Interaction volume radius: 5 \u00c5
Interaction volume height: 15 \u00c5
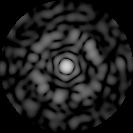
Disorder parameter: 0.7889